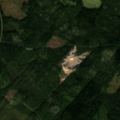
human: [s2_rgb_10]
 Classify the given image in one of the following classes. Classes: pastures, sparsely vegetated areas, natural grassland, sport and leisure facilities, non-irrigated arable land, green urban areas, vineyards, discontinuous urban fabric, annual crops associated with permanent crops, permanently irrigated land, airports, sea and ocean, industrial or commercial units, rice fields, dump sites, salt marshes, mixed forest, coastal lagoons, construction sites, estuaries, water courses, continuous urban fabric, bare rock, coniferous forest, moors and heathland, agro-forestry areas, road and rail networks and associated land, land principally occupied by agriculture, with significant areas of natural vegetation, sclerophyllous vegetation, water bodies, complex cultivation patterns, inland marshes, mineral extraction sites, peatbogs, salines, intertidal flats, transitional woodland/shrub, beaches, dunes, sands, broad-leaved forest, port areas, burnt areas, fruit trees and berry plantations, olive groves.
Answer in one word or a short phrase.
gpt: land principally occupied by agriculture, with significant areas of natural vegetation, coniferous forest, mixed forest, transitional woodland/shrub